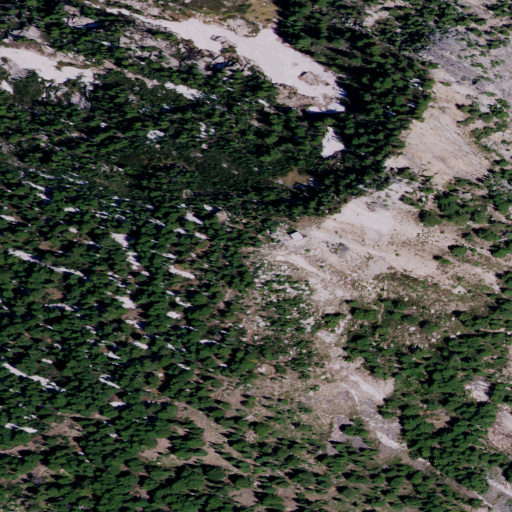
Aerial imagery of mountain in Idaho named Black Mountain containing evergreen forest, shrub, grassland, and barren land